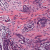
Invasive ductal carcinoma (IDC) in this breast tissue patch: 1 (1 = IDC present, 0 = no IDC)